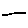
Label: line